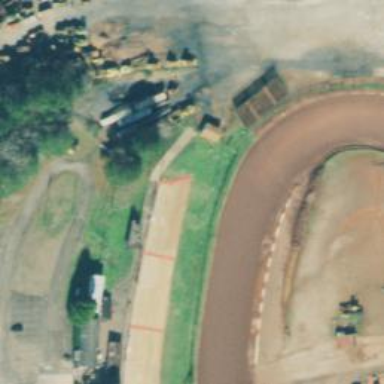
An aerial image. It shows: Raceway for motor sports.